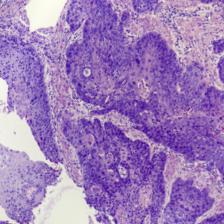
Diagnosis: OSCC